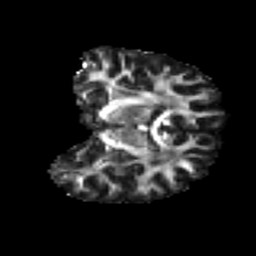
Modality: FA
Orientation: coronal
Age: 22
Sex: male
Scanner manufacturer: ge
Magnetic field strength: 3 T
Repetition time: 7.8 s
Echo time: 0.0606 s